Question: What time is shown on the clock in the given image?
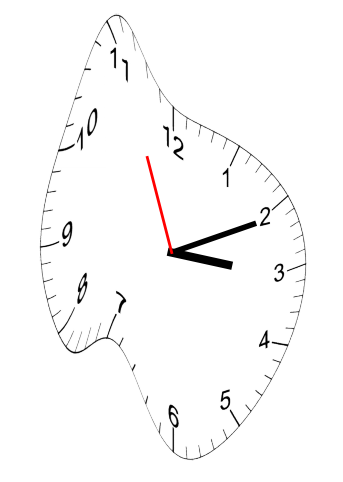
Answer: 03:10:56